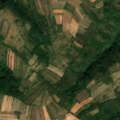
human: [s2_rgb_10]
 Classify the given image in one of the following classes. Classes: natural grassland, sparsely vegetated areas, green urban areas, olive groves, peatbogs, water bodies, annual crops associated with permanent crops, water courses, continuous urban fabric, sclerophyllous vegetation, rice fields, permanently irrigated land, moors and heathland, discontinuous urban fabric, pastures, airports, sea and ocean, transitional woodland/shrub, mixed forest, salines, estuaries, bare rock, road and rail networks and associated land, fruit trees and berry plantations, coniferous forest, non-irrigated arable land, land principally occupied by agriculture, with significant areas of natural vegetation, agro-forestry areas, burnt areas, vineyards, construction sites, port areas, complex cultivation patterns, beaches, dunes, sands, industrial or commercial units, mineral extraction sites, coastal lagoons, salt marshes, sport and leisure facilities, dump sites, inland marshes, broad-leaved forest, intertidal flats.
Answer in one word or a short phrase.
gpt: complex cultivation patterns, broad-leaved forest